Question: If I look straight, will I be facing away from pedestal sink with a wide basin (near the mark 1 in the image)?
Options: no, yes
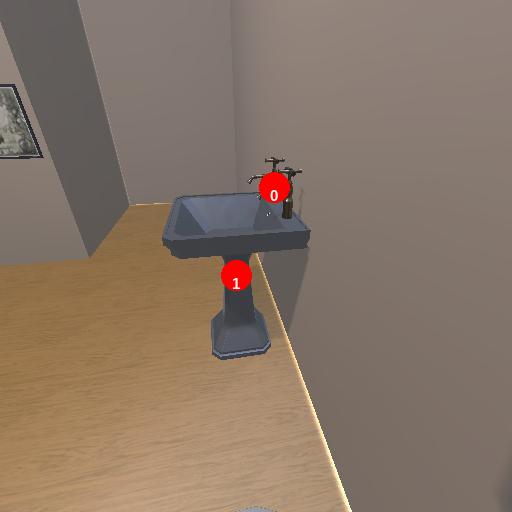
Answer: no